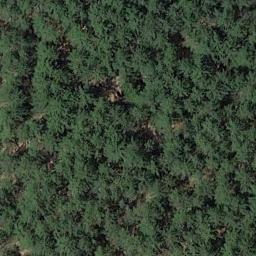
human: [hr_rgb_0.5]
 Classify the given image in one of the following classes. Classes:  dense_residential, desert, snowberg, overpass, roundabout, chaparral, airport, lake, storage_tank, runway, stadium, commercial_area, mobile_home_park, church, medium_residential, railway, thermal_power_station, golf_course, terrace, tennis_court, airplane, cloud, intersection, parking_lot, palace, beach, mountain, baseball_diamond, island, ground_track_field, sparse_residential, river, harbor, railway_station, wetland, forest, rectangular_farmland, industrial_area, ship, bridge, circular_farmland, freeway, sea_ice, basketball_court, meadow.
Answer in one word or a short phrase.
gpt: forest